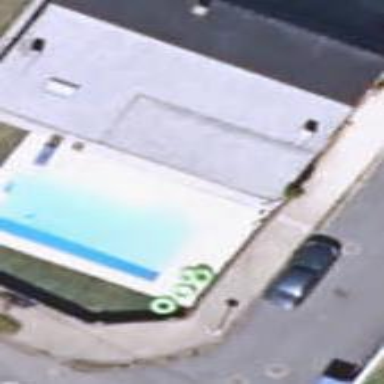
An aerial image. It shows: Swimming pool located in leisure land.